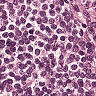
Metastatic tissue present: no